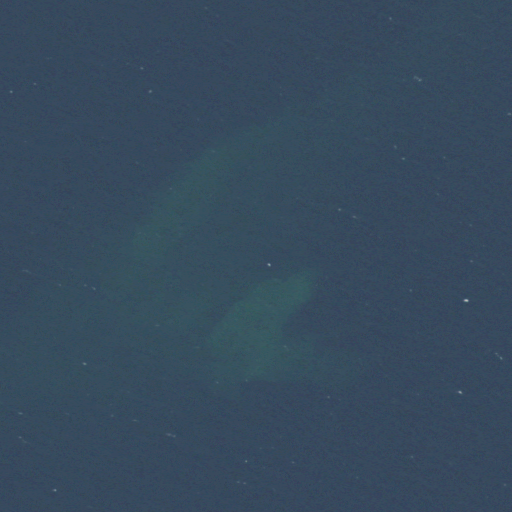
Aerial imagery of bar in Minnesota named Gooseberry Reef containing only open water